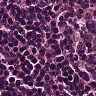
Metastatic tissue present: no